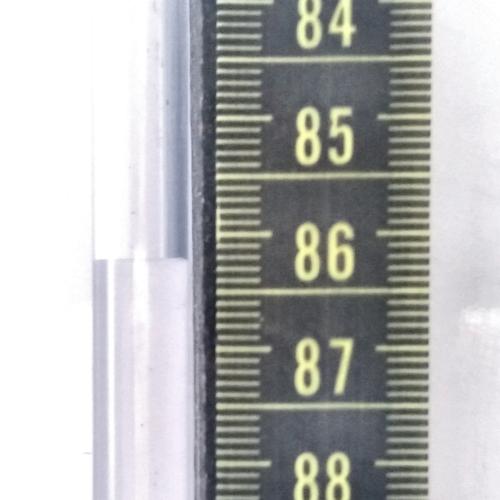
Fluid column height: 86.2 cm